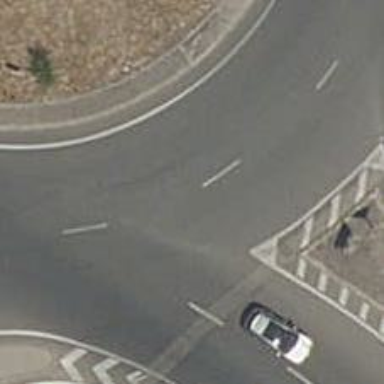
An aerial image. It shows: Roundabout on primary highway.